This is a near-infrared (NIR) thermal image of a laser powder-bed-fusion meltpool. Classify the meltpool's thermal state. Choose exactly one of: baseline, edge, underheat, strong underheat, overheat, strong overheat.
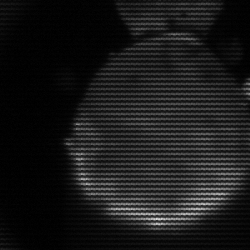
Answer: edge